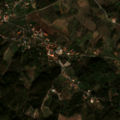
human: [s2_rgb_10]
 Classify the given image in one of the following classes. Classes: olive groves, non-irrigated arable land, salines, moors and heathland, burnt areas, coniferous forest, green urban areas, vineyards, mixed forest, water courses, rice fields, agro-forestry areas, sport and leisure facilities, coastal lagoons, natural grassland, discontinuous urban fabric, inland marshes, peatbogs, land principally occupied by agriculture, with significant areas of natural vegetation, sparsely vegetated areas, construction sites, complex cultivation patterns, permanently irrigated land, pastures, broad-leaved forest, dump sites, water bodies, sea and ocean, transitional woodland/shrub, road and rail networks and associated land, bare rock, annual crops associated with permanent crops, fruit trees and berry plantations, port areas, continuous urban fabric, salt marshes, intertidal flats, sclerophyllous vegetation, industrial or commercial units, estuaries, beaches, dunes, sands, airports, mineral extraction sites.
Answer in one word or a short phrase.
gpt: complex cultivation patterns, broad-leaved forest